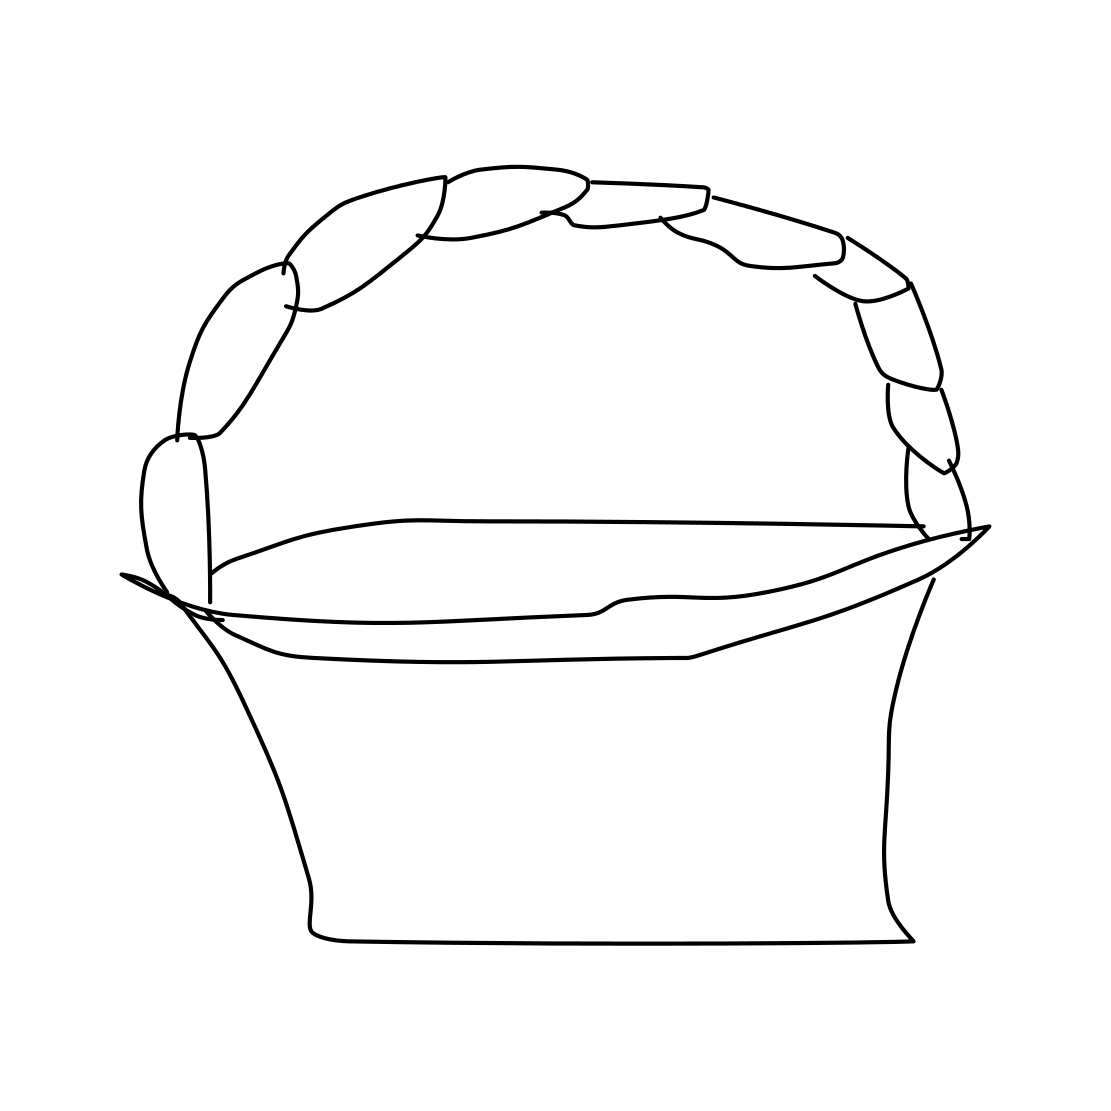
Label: basket